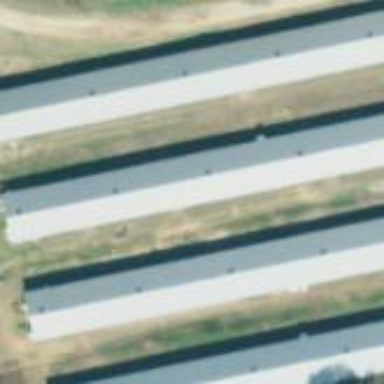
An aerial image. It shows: Poultry house.